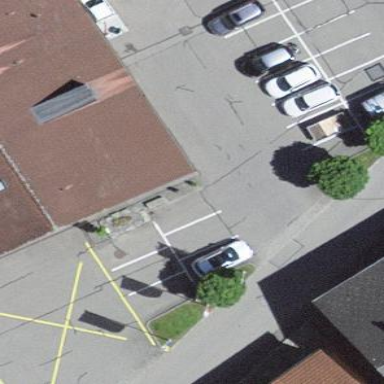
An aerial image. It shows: Parking area with surface.